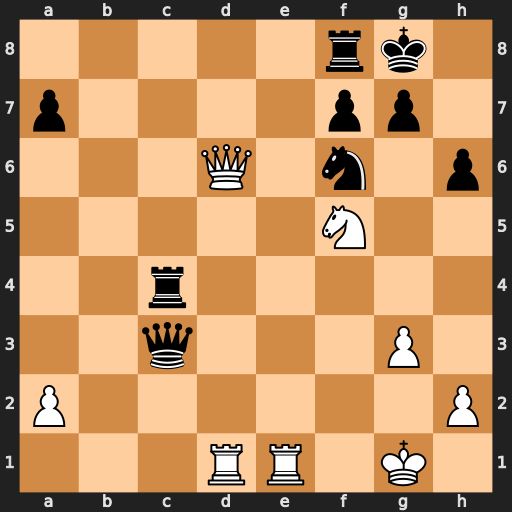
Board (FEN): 5rk1/p4pp1/3Q1n1p/5N2/2r5/2q3P1/P6P/3RR1K1
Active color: w
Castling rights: -
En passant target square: -
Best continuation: Qxf8+ Kxf8 Rd8+ Ne8 Rexe8#